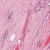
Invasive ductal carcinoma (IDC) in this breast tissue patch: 0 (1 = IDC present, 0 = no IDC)